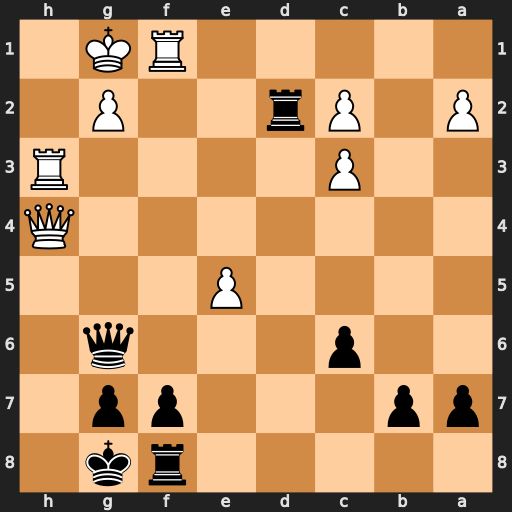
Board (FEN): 5rk1/pp3pp1/2p3q1/4P3/7Q/2P4R/P1Pr2P1/5RK1
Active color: b
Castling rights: -
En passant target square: -
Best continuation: Qxg2#